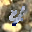
Label: 4